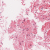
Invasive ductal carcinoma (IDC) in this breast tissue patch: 0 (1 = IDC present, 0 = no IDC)